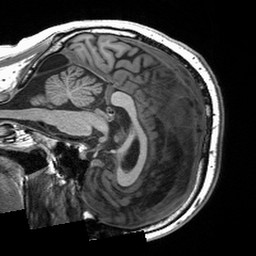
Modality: T1w
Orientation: sagittal
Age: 35
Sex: male
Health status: healthy
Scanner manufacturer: siemens
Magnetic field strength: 3 T
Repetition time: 2 s
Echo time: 0.00203 s